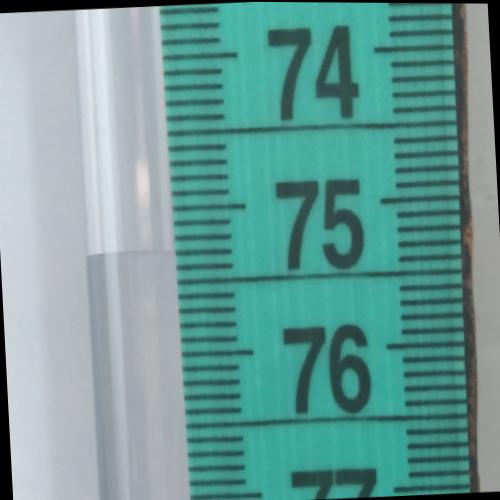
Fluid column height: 75.3 cm